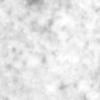
Label: no_change